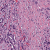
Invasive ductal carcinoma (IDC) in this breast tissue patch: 1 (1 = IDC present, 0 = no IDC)